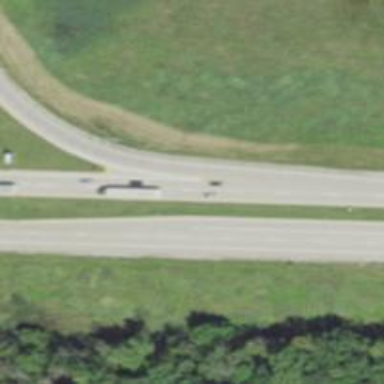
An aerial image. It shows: Primary highway with expressway characteristics.